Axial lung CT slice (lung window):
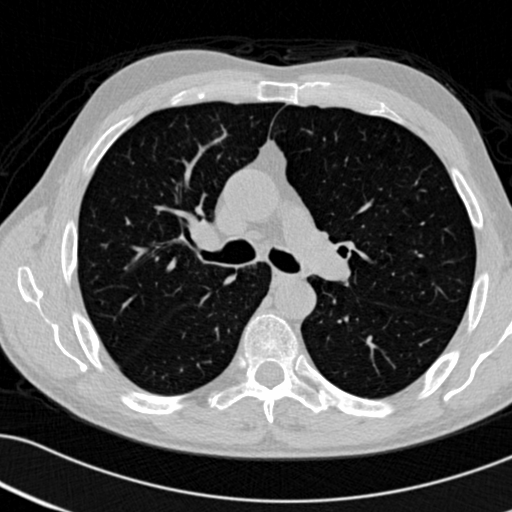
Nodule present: no